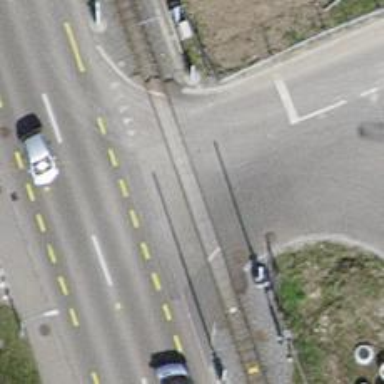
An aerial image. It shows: Level crossing with double half barrier.